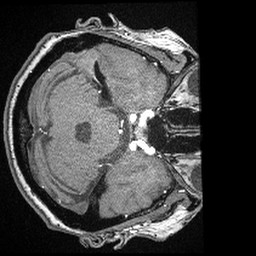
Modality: angio
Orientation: axial
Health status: ill
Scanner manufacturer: siemens
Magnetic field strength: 3 T
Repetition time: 0.021 s
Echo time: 0.00343 s